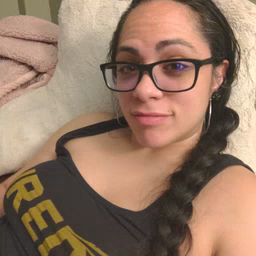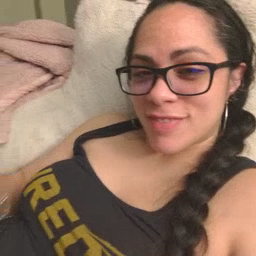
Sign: hello